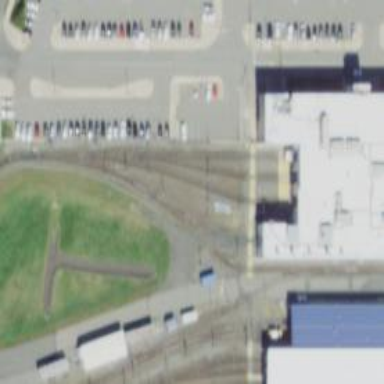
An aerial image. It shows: Light rail yard with electrified contact lines.